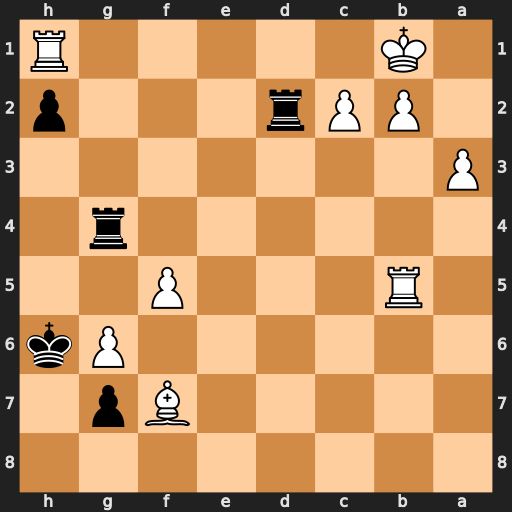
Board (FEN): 8/5Bp1/6Pk/1R3P2/6r1/P7/1PPr3p/1K5R
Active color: b
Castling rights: -
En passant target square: -
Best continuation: Rg1+ Ka2 Rxh1